Interaction volume radius: 5 \u00c5
Interaction volume height: 10 \u00c5
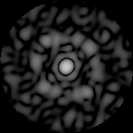
Disorder parameter: 0.8373